Question: I have a rather technical design in mind. First, there should be a 100% height (with some min and max values) "banner" with a background image ideally set to cover it. Then, the view below, there should be a fixed height div except for darkening it a bit.
I threw together a mockup so the concept is clear:
.
The problem can be illustrated with <URL>, where I try to make the screen-covering div inside another div containing the background. That doesn't work because 'height: 100%' requires all parents to have the same setting, but if I make the div with the background 100% then the bottom div comes into view again...
And as I figured, setting the top div to 'height: 110%' or something like that and then working inside it doesn't produce the result I want. If I could set it to '100% + 200px' that would be great, but alas, I don't know how, nor do I know of a good workaround.
Anyone with a solution or good ideas, please throw them my way!
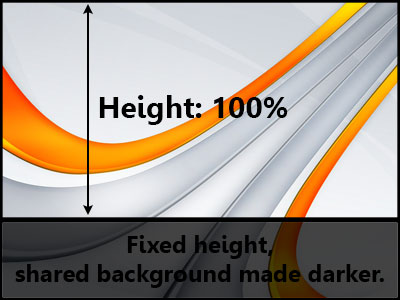
Answer: How about giving a padding bottom to the bankground div ?.That should solve the issue.
'''
.background {
background: url('http://www.mixflavour.com/wp-content/uploads/2014/11/Nature-Wallpaper-03.jpg');
position: relative;
height: 100%;
padding-bottom: 100px;
}
body, html {
height: 100%;
}
.bottom-div {
position: absolute;
bottom: 0;
background:rgba(0,0,0,0.5);
width: 100%;
height: 100px;
}
'''
Check out the demo here <URL>